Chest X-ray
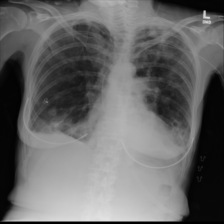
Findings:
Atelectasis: negative
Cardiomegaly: negative
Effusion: negative
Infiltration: negative
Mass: positive
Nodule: negative
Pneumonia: negative
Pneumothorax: negative
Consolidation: negative
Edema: negative
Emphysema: negative
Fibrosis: negative
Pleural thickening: negative
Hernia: negative